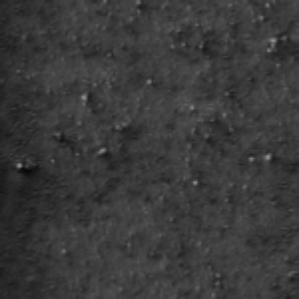
Label: frost